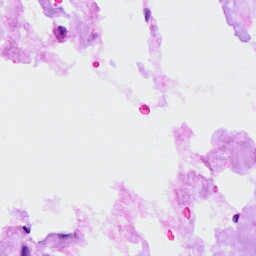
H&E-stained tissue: Ovarian